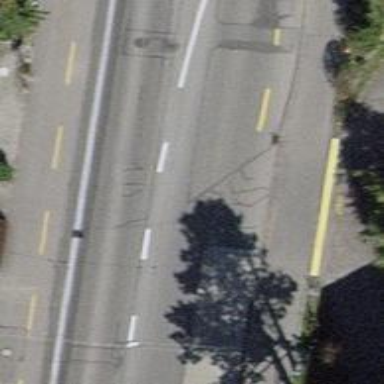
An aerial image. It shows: Secondary road with asphalt surface and trolley wires.